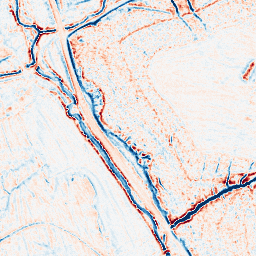
Category: edge_preserving
Decomposition family: bilateral
Decomposition parameters: d: 9
sigma_color: 150
sigma_space: 75
Upsampling method: sinc_blackman
Upsampling parameters: scale: 2
kernel_size: 16
Upsampling scale: 2